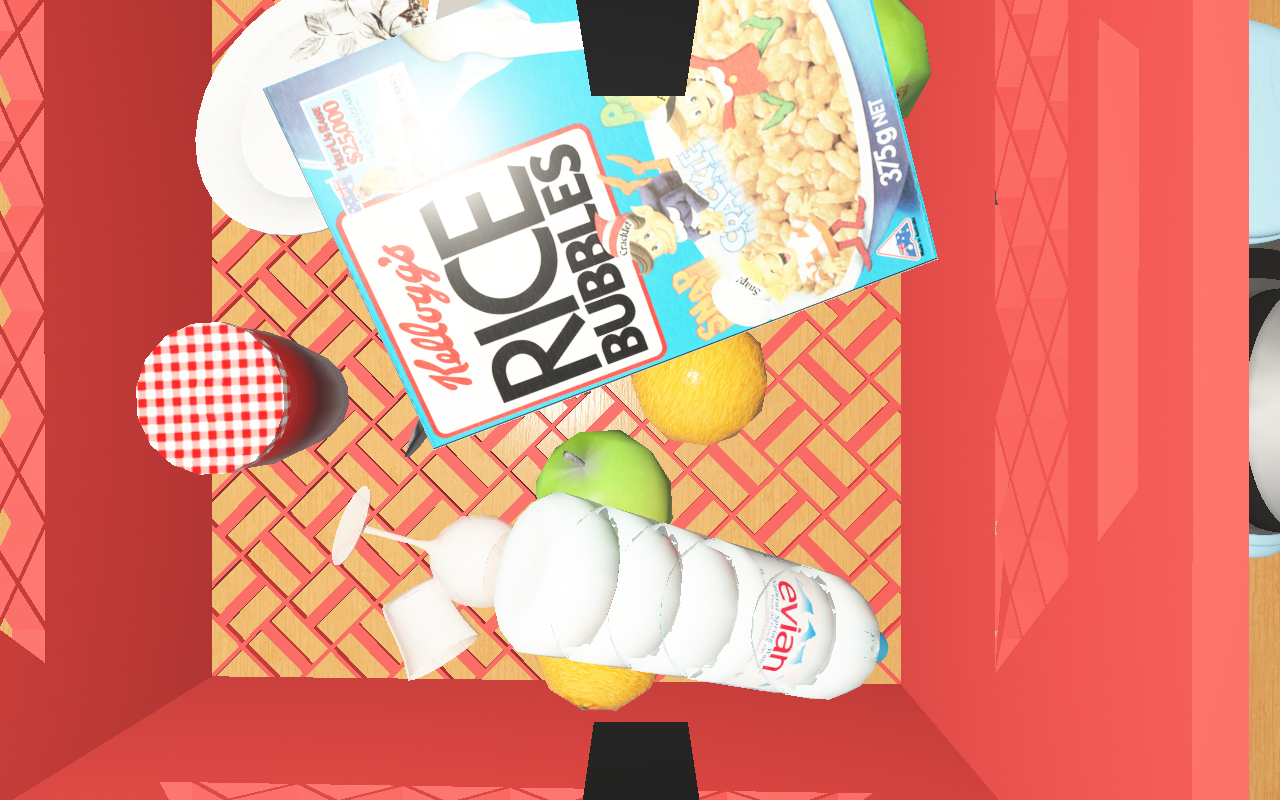
Objects in the scene:
water bottle
apple
orange
orange
spoon
glass
jam jar
cereal box
biscuit box